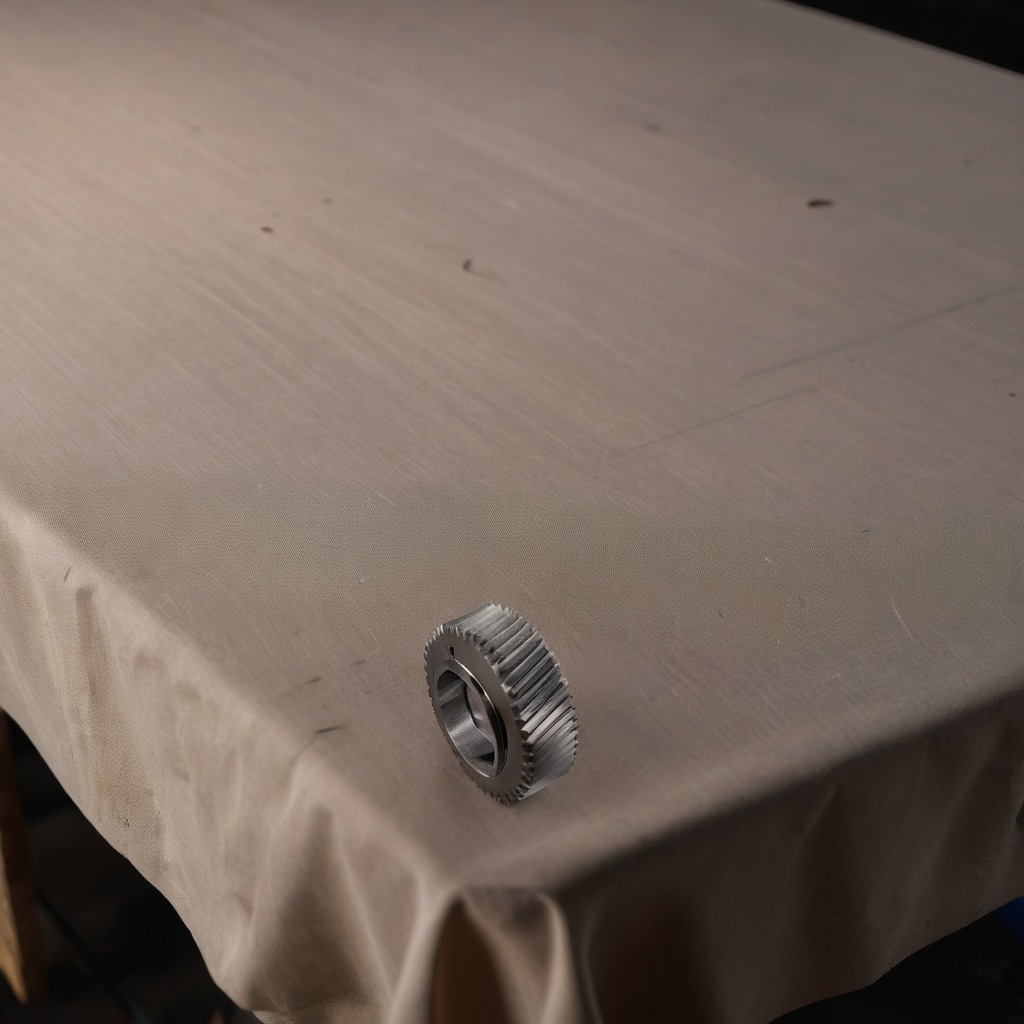
A steel gear with teeth is lying on the wooden table inside a workshop at night.